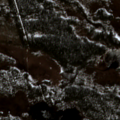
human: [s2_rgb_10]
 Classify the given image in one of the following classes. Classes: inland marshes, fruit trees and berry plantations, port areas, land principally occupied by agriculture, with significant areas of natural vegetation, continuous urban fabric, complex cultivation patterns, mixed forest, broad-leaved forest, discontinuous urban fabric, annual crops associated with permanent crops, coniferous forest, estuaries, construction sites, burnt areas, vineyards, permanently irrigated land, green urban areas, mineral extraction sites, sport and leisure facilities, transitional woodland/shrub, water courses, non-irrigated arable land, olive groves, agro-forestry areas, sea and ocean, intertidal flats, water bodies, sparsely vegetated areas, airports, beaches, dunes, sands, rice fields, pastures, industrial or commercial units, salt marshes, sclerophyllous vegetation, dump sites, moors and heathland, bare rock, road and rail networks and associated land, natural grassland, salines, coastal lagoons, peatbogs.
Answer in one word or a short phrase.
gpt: coniferous forest, transitional woodland/shrub, peatbogs